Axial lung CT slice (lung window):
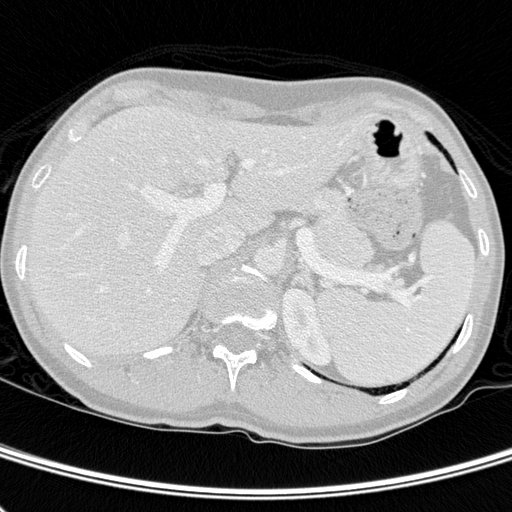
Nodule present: no